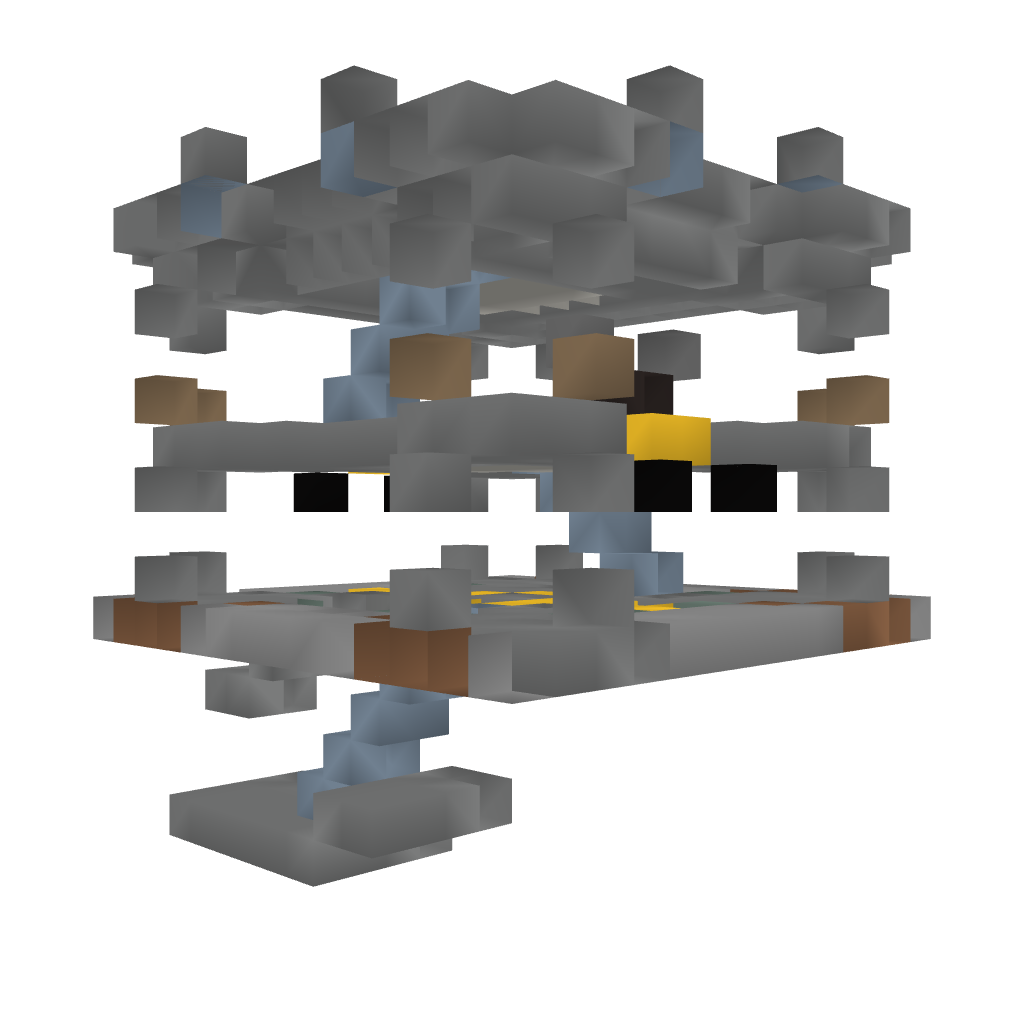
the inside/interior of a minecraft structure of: PvP Tower [Yellow]